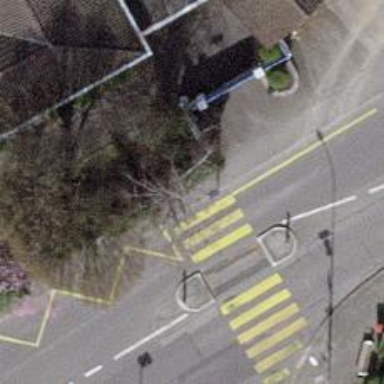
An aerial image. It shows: Asphalt sidewalk along the footway.